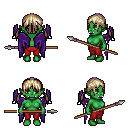
a pixel art fantasy rpg character, female body template, orc, green skin, purple wings, red pants, white blonde twin-tailed hairstyle, spear, four views (front, back, left, right), 2x2 character sprite sheet, small pixel art, hard edges, no anti-aliasing